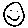
Label: smiley face